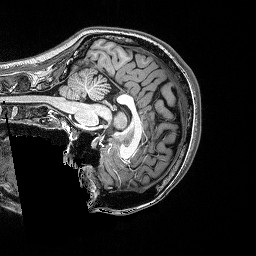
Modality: T1w
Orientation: sagittal
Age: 30
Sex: female
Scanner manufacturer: siemens
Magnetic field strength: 3 T
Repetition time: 2.53 s
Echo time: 0.0033 s